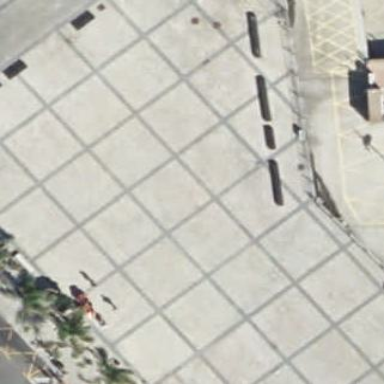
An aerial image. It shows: Pedestrian square.